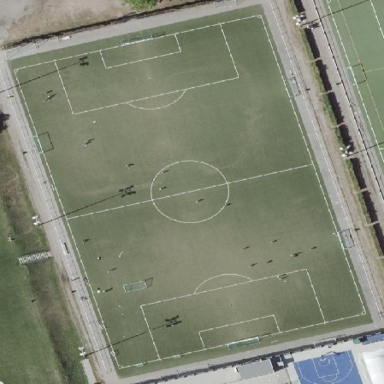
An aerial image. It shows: Soccer pitch with artificial turf designed for leisure and sports activities.